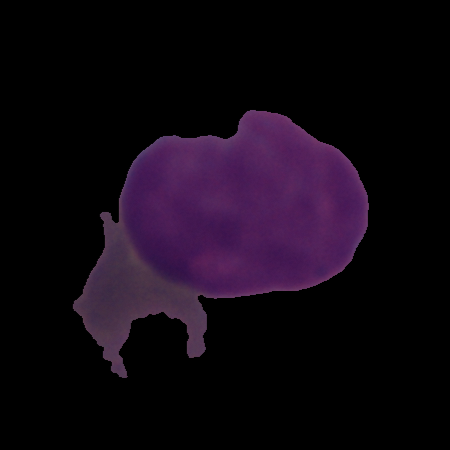
Label: cancer